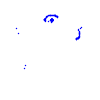
Particle: kaon